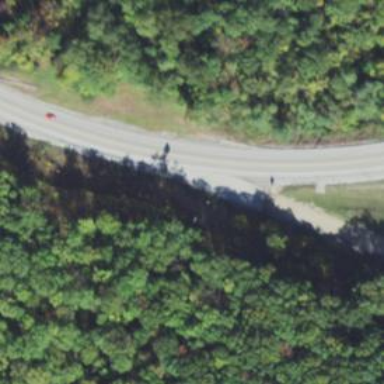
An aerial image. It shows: Escape road.